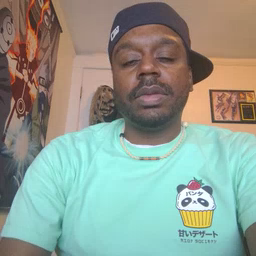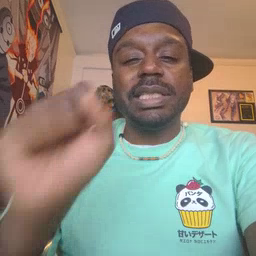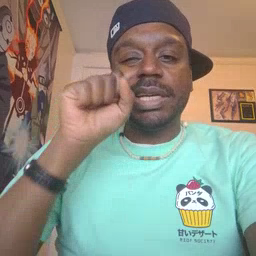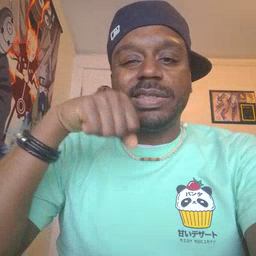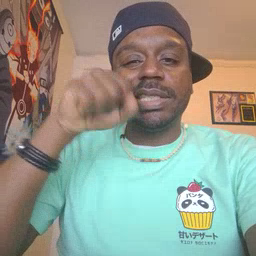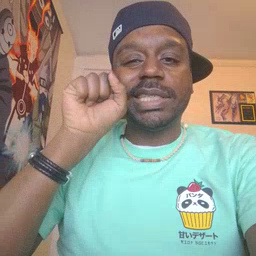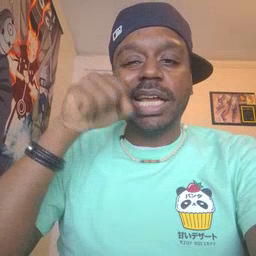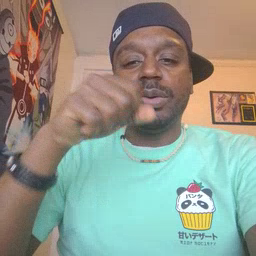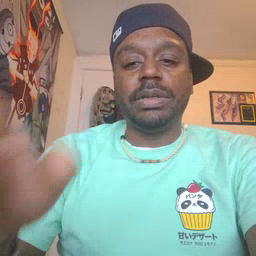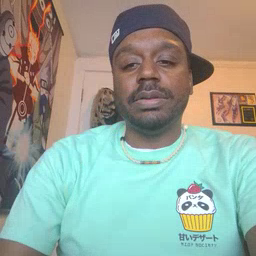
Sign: carrot